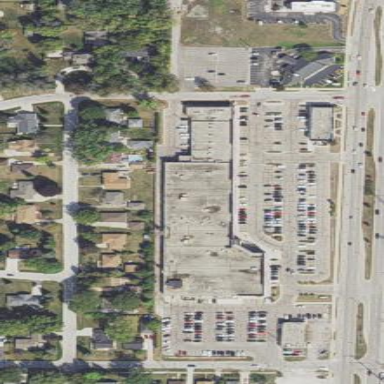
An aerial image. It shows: Retail area.